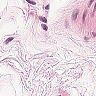
Metastatic tissue present: no